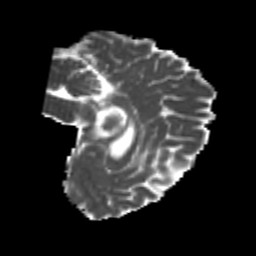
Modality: MD
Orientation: sagittal
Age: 20
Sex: female
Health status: healthy
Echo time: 0.074 s